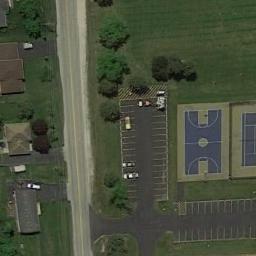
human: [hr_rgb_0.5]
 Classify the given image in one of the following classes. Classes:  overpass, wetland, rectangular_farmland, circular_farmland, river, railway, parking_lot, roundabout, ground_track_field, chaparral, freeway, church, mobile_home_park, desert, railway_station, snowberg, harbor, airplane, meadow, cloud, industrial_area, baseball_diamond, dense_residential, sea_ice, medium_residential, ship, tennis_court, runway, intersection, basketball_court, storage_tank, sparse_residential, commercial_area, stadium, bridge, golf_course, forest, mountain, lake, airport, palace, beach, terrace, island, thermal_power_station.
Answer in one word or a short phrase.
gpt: basketball_court